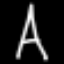
Label: The Eiffel Tower